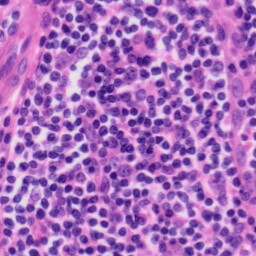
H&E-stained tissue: Tonsil